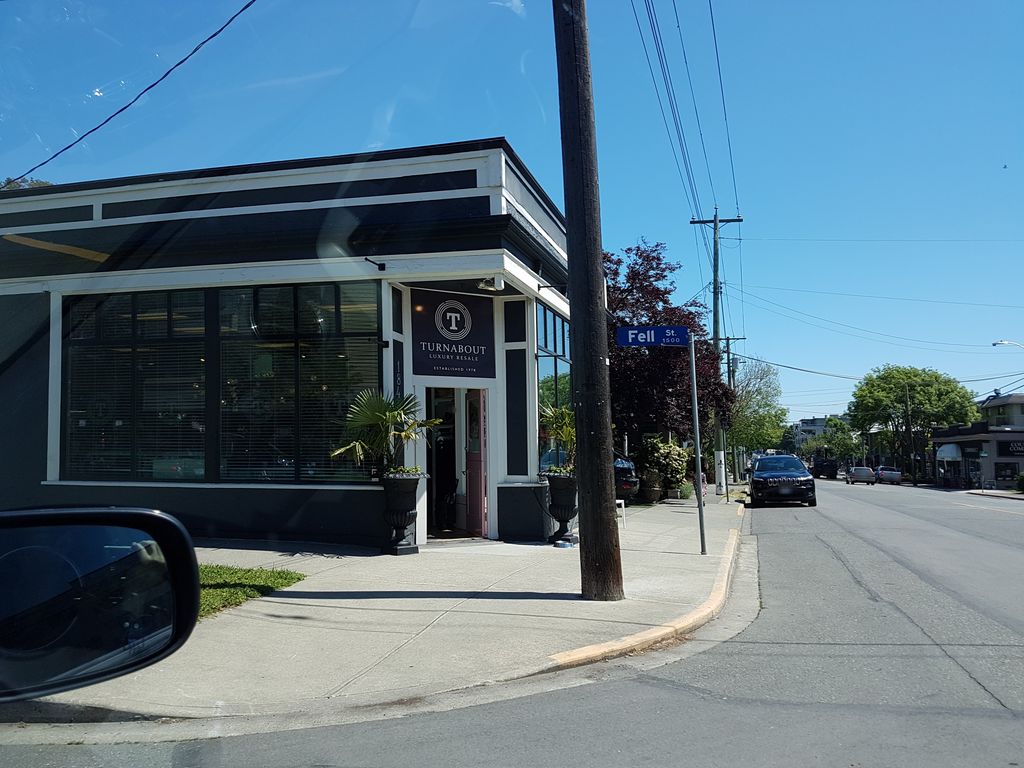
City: victoria